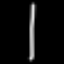
Label: line